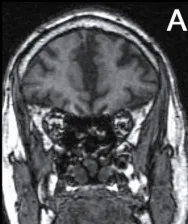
MRI at age 61 demonstrating severe atrophy of the cerebral hemispheres, cerebellum, and brainstem. 3-D SPGR coronal MRI.
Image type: radiology (mri)